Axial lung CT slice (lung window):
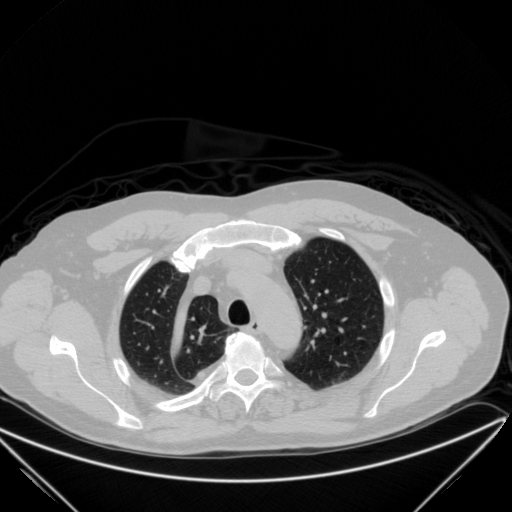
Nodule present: no